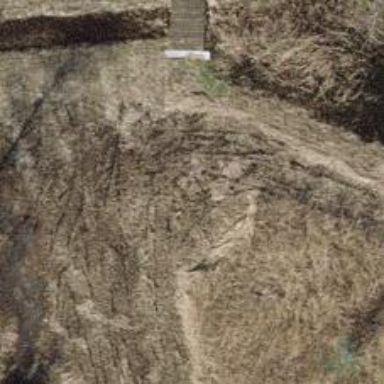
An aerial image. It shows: Path.